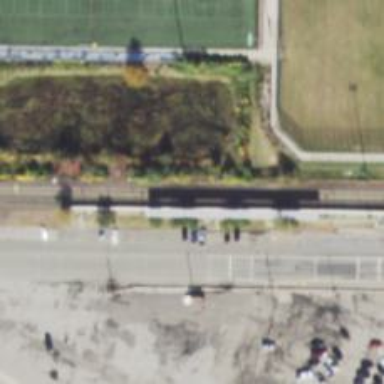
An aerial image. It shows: Railway siding for service.